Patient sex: M
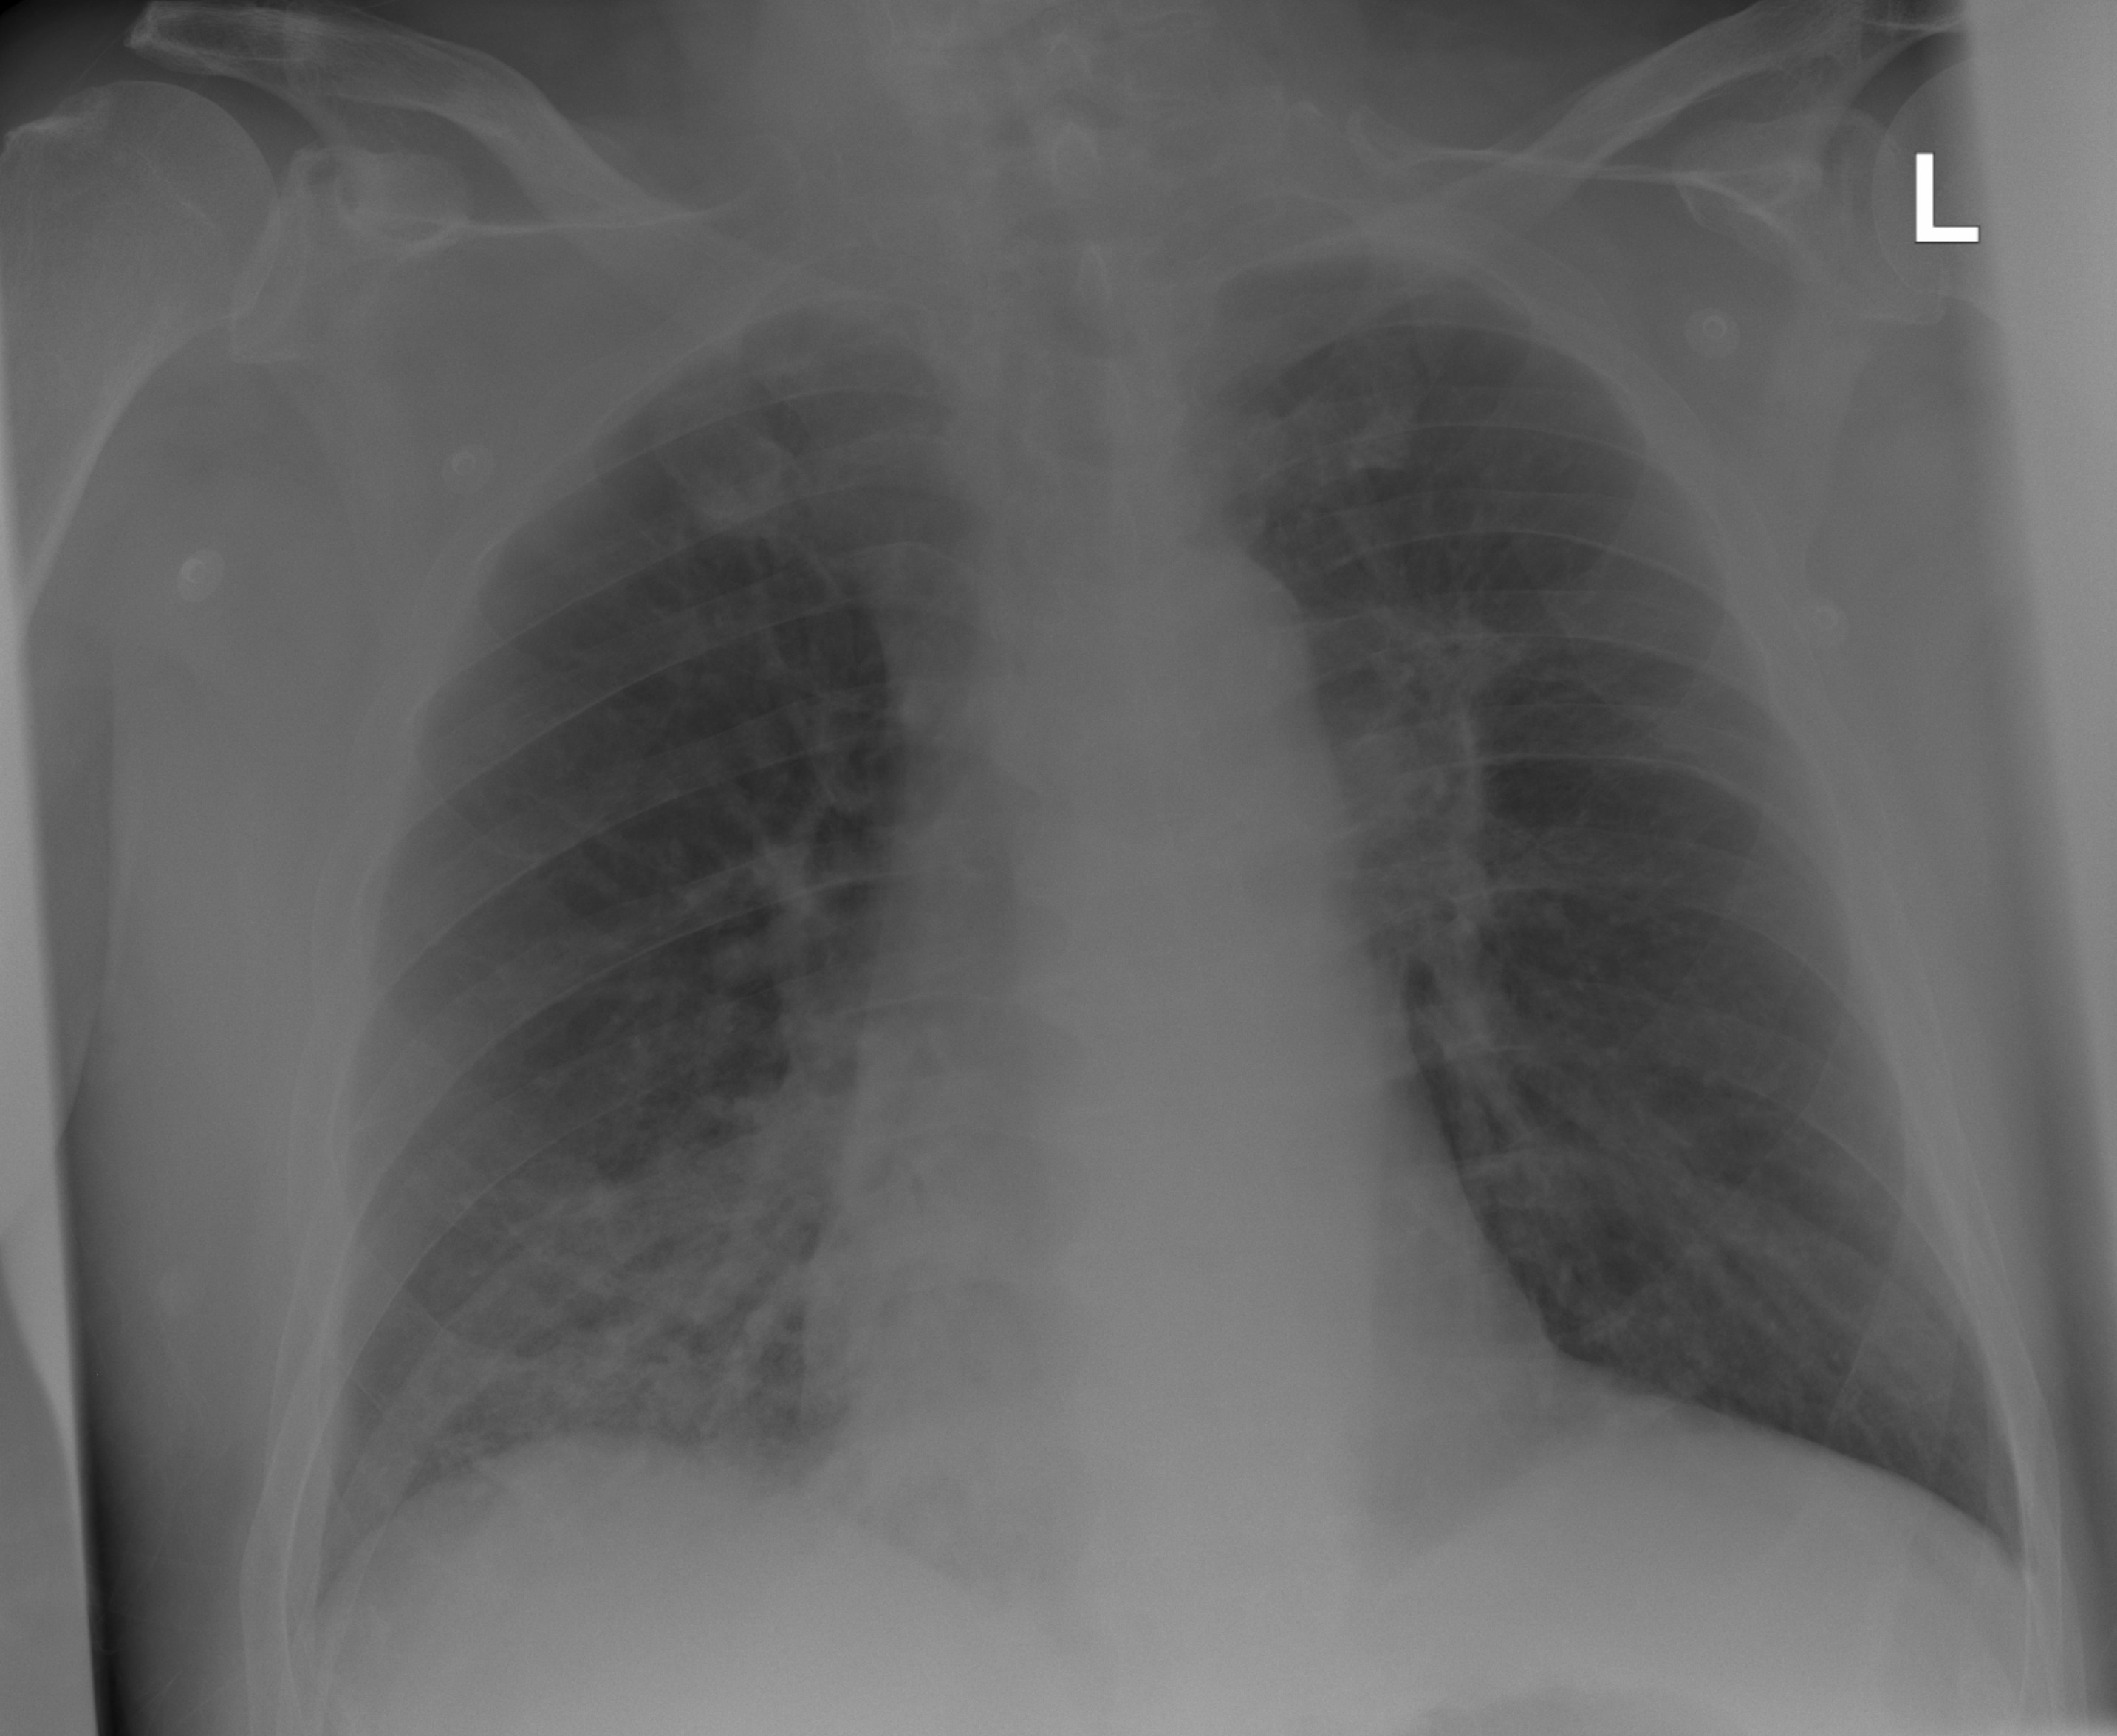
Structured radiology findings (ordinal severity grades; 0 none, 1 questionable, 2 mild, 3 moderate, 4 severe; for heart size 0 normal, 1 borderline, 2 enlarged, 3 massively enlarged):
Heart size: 0
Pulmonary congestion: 0
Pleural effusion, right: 0
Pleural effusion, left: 0
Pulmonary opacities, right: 2
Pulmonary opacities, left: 0
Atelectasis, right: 0
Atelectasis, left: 0